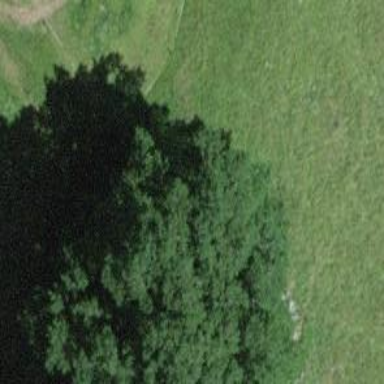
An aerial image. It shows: Brown bench.